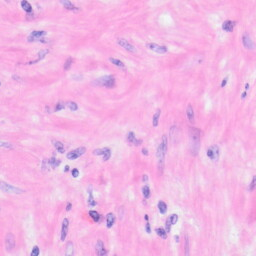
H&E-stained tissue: Kidney